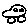
Label: car